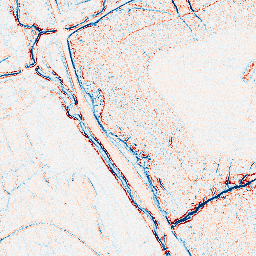
Category: edge_preserving
Decomposition family: bilateral
Decomposition parameters: d: 5
sigma_color: 100
sigma_space: 75
Upsampling method: bspline
Upsampling parameters: scale: 8
Upsampling scale: 8